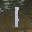
Label: 1